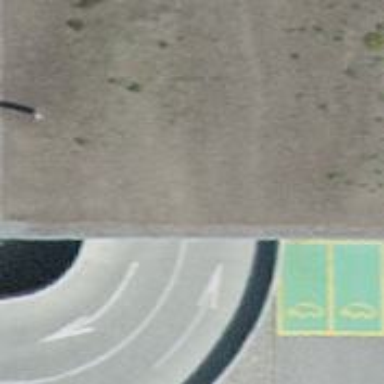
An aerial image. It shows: Parking entrance.